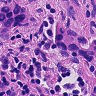
Metastatic tissue present: yes